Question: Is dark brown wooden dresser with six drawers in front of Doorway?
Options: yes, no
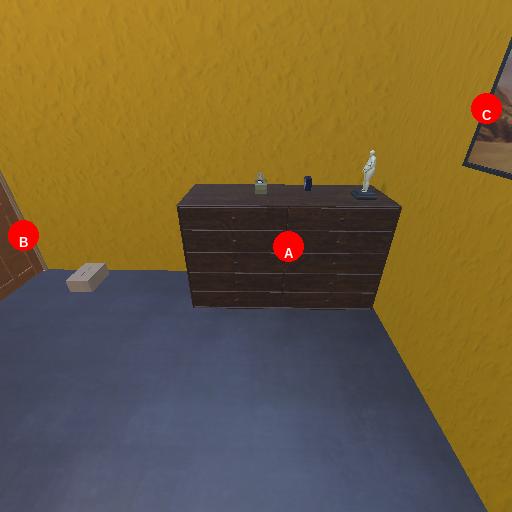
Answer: yes